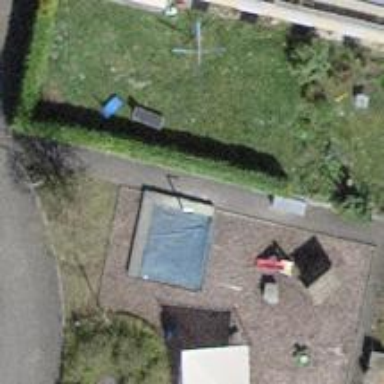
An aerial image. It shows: Playground area for leisure land.